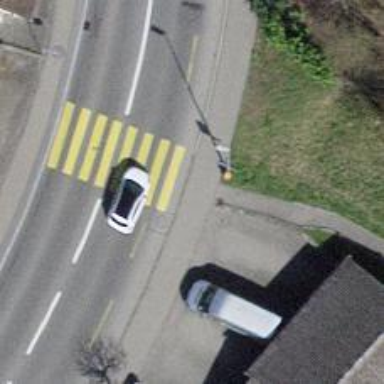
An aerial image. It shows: Zebra crossing on footway.